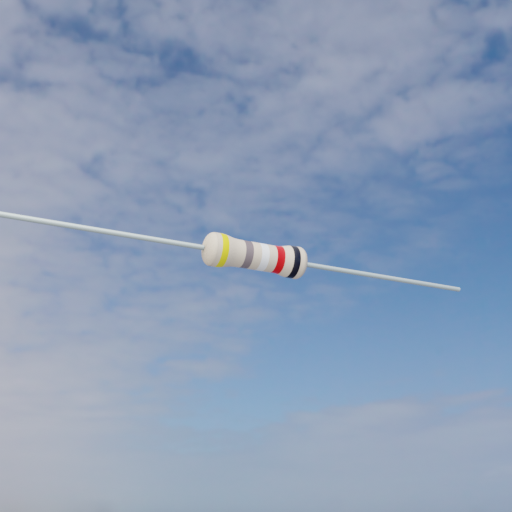
Resistor colour bands (in order): yellow, gray, white, red, black